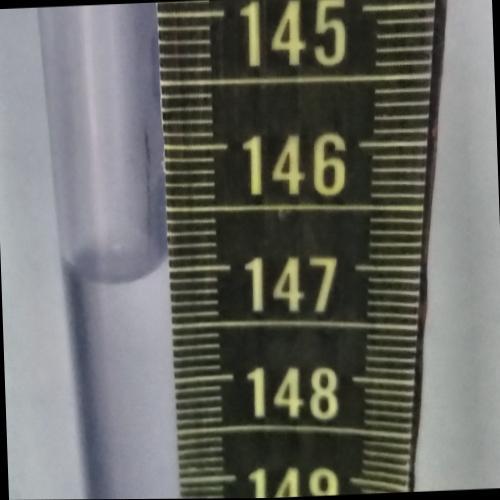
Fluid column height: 147.0 cm